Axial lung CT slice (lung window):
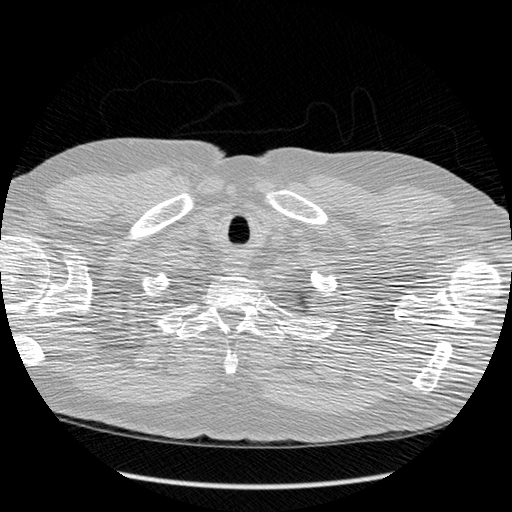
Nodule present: no